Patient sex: M
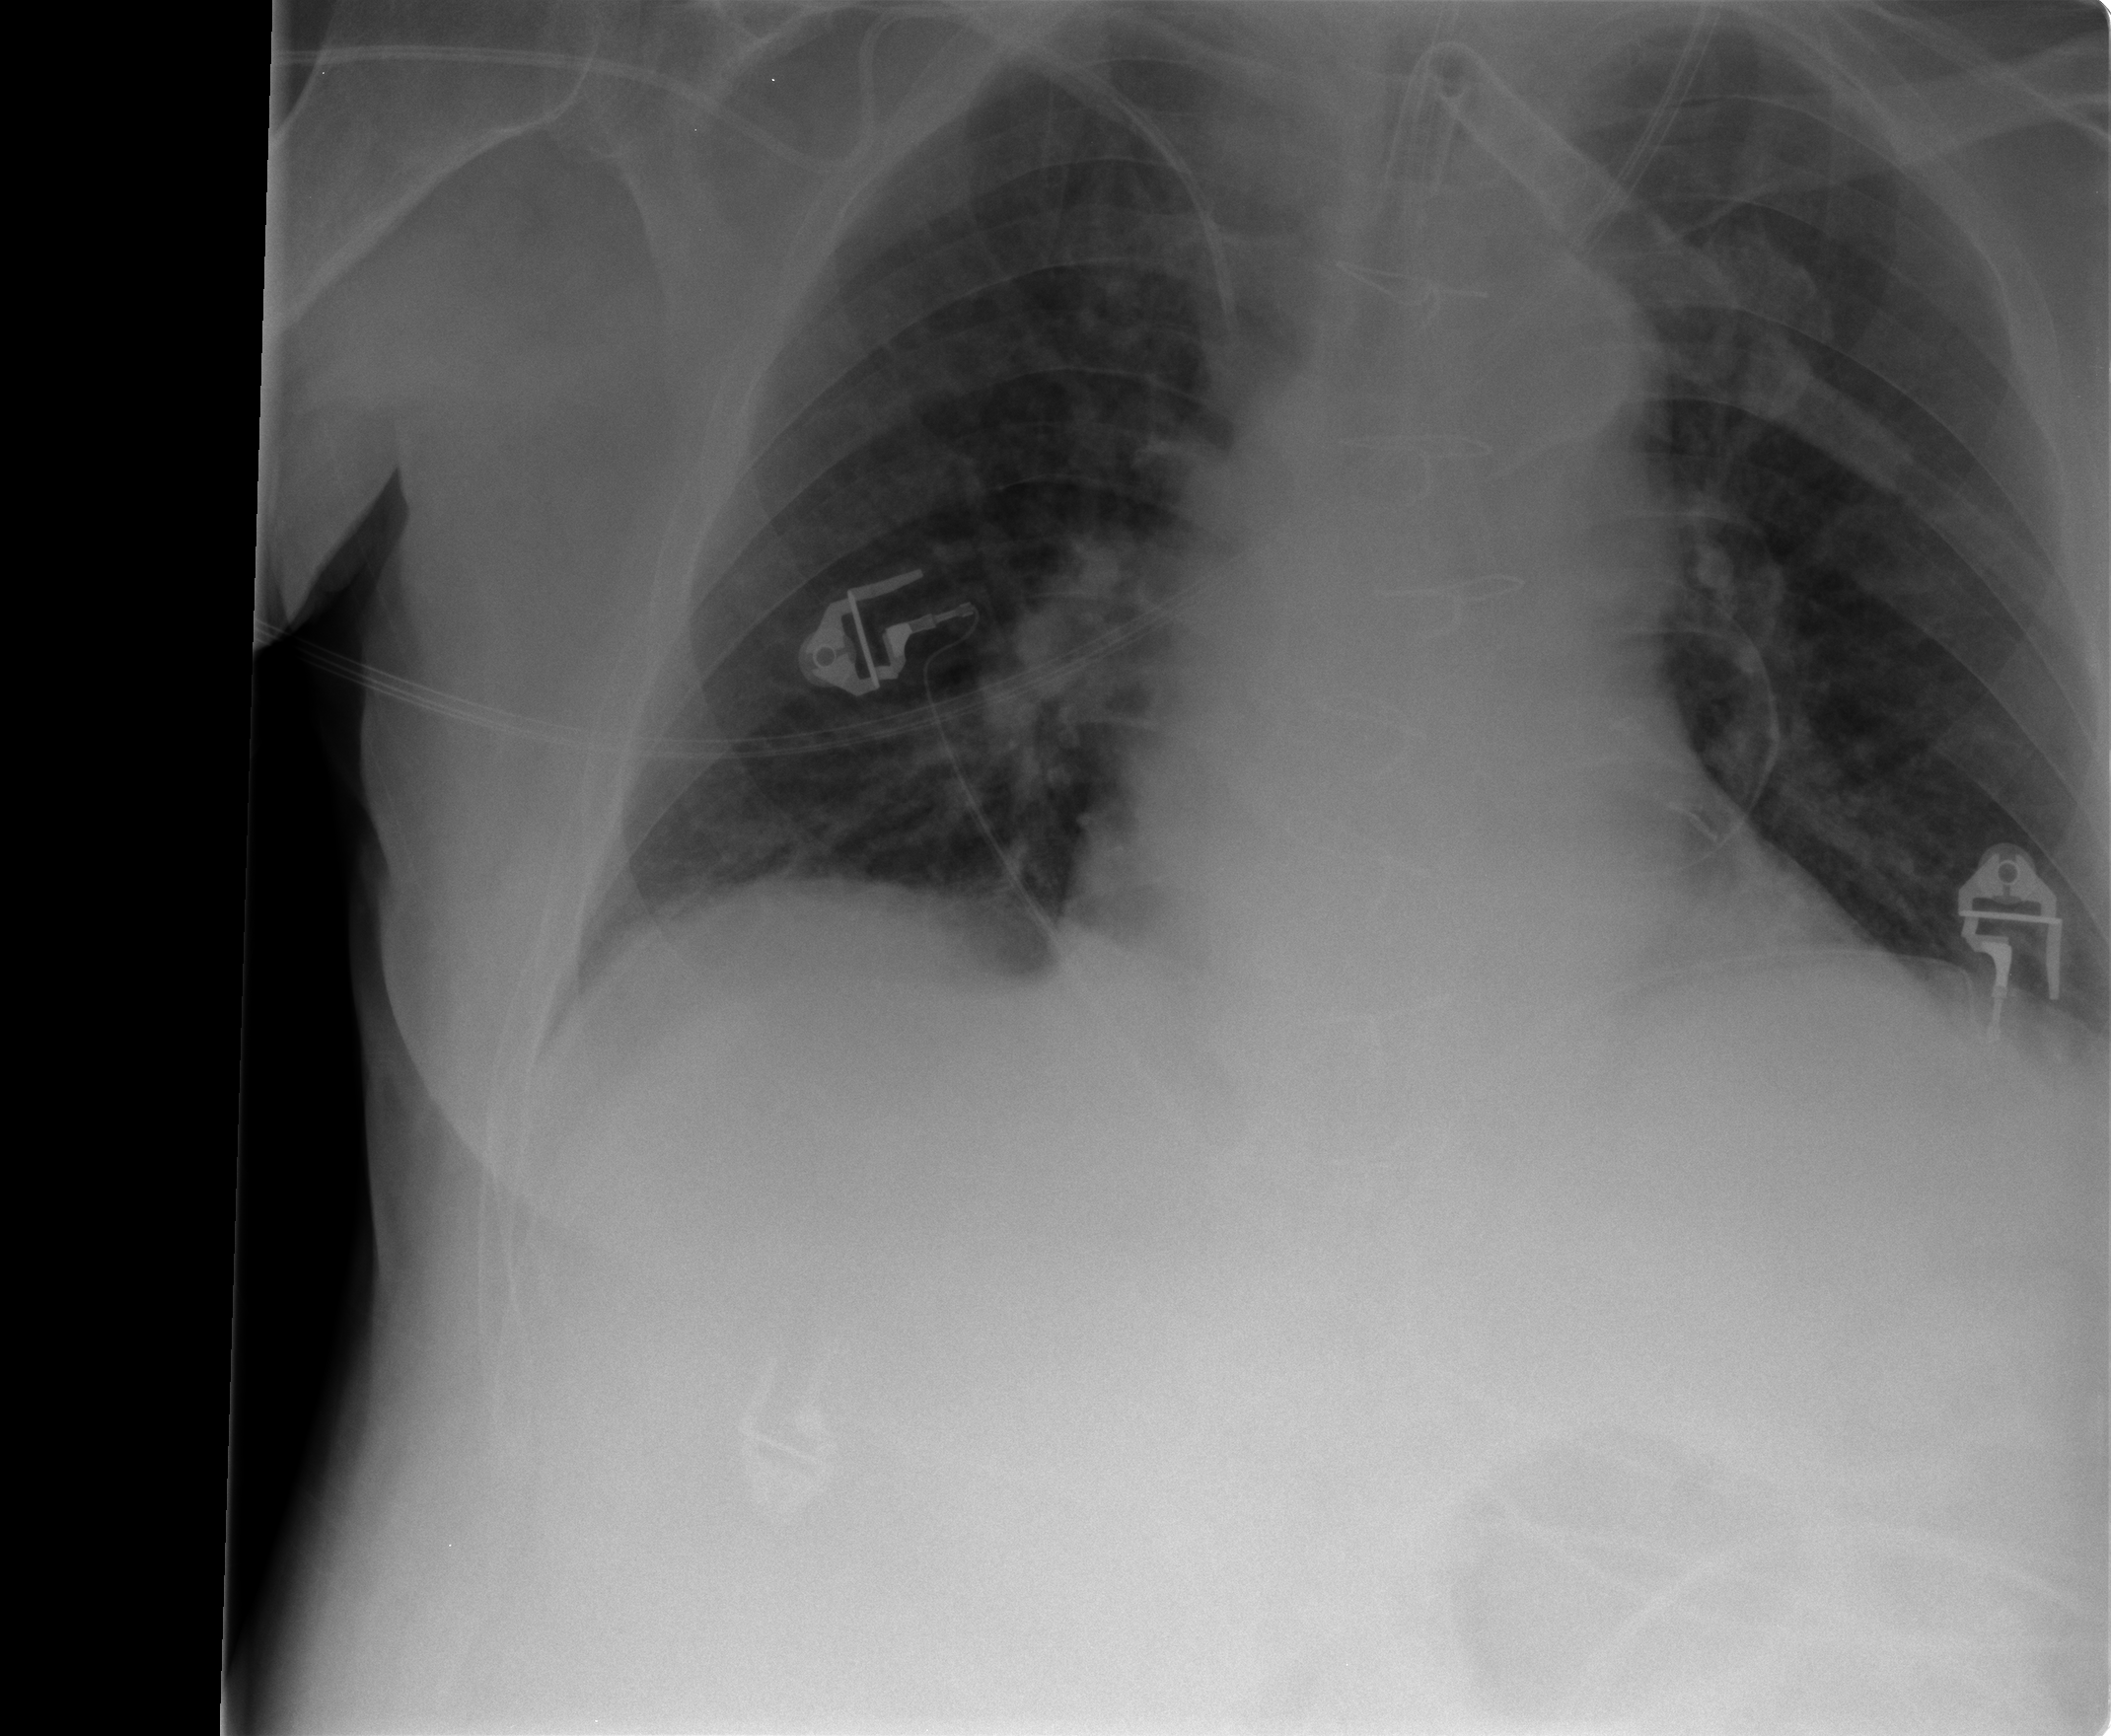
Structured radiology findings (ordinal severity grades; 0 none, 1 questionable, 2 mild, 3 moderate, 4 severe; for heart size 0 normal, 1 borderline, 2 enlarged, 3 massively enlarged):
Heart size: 0
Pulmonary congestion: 1
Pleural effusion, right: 0
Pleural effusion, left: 0
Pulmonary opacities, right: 0
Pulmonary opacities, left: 0
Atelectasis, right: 1
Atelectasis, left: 1